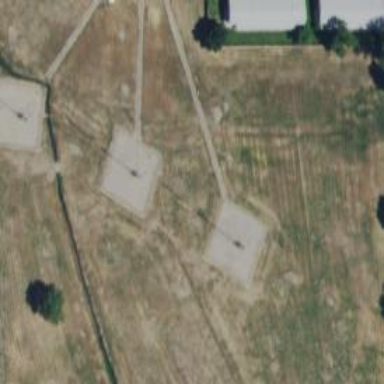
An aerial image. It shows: Mast tower used for communication.